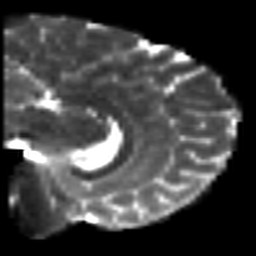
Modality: T2w
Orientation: sagittal
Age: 18
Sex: female
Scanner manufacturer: siemens
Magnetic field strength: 3 T
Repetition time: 7 s
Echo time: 0.0926 s